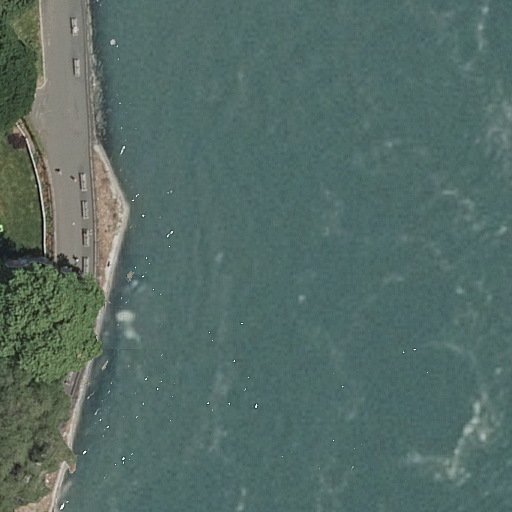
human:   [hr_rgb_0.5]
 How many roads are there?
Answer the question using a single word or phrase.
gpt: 2

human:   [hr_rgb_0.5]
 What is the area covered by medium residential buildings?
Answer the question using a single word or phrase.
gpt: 0m2

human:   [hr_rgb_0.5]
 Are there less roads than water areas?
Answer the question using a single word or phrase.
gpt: no

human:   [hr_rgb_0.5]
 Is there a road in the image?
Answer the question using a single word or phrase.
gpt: yes

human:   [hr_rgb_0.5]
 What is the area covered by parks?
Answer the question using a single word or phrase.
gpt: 82m2

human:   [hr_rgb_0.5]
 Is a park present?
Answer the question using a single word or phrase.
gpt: yes

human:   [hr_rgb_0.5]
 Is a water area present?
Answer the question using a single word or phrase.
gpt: yes

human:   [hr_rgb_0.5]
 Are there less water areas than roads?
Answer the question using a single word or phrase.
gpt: yes

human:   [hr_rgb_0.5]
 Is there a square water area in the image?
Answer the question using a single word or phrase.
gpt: no

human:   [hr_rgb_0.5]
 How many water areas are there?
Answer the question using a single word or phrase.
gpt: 1

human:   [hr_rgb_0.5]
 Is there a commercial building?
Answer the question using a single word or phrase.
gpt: no

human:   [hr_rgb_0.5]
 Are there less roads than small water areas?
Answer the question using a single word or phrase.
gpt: no

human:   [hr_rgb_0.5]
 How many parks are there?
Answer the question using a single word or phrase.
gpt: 1

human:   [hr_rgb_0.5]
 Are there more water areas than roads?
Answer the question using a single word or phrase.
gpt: no

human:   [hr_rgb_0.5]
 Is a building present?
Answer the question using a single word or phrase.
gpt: no

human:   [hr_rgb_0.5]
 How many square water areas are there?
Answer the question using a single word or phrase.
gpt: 0

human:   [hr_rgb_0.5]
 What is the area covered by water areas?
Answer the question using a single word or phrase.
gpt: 8455m2

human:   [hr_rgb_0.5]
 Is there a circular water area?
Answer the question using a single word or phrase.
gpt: no

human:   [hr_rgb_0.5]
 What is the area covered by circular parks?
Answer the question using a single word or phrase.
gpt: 0m2

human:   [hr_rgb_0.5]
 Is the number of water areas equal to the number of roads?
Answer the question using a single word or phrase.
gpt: no

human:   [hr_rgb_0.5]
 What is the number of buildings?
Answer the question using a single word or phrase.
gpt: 0

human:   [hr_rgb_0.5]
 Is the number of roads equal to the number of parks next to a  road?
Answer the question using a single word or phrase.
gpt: no

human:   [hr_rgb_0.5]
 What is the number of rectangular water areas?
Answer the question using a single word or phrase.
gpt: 0

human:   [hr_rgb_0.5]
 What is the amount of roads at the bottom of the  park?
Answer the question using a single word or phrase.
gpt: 0

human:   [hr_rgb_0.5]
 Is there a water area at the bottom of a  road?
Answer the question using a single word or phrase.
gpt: no

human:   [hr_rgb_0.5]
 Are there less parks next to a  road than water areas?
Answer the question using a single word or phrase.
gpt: no

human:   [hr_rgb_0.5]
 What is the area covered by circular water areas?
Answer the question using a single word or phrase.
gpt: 0m2

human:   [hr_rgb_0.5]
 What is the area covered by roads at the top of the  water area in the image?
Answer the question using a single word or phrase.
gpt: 0m2

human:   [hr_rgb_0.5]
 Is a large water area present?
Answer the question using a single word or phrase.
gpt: yes

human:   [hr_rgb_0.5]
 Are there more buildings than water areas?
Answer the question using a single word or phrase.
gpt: no

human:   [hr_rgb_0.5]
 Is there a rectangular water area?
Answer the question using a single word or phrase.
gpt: no

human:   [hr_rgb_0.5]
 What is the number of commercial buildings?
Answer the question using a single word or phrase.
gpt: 0

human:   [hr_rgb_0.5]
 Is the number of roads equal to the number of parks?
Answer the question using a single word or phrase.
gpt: no

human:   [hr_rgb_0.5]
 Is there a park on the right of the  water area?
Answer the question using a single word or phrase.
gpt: no

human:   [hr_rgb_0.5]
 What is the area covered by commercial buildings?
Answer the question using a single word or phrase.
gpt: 0m2

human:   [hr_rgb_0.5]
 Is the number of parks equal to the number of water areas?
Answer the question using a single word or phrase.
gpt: yes

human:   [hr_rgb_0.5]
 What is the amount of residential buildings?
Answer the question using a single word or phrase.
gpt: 0

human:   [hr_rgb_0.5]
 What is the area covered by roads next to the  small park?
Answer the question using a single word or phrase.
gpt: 0m2

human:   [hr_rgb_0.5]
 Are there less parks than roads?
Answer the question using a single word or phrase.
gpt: yes

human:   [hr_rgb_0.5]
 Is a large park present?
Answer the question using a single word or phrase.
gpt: no

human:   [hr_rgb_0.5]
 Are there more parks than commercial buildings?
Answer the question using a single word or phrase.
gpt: yes

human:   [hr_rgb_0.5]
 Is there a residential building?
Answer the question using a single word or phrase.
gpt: no

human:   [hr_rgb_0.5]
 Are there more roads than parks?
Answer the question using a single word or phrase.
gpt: yes

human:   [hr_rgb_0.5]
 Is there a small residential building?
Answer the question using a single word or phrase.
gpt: no

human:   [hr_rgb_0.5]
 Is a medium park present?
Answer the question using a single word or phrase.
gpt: no

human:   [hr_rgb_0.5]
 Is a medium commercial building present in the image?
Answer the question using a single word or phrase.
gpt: no

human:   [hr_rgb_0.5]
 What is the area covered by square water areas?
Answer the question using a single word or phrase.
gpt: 0m2

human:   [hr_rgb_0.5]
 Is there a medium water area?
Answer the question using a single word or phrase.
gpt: no

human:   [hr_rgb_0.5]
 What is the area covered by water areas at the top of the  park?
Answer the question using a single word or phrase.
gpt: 8455m2

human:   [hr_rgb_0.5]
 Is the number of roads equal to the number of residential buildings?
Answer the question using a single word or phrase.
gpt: no

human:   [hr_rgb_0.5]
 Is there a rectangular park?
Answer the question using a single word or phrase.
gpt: yes

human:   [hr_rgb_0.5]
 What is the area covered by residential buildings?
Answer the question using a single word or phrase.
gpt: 0m2

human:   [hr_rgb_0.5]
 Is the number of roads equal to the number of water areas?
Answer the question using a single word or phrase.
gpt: no

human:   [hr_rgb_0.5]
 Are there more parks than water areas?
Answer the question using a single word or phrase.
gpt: no

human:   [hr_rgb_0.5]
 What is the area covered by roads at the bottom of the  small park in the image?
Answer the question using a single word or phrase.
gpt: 0m2

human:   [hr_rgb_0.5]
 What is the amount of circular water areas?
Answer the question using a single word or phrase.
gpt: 0

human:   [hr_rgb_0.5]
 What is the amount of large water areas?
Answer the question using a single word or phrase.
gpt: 1

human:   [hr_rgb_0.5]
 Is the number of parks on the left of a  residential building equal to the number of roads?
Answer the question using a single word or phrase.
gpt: no

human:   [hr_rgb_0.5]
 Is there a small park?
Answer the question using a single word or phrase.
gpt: yes

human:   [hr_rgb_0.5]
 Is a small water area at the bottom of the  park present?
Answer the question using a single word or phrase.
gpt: no

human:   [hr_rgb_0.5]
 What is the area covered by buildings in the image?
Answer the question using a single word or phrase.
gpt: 0m2

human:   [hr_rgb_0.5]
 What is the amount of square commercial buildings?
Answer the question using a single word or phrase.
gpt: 0

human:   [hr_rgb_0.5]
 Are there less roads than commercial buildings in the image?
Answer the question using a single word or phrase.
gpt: no

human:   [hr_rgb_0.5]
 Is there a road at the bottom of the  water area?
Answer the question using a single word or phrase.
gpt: no